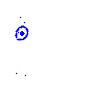
Particle: kaon